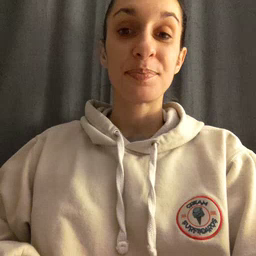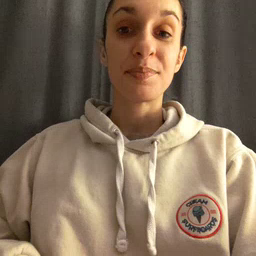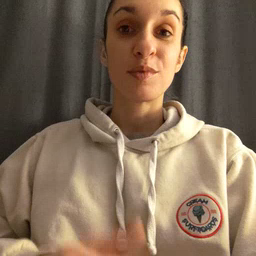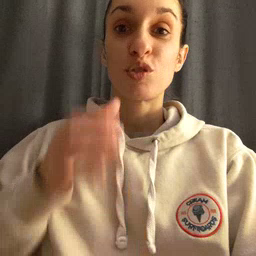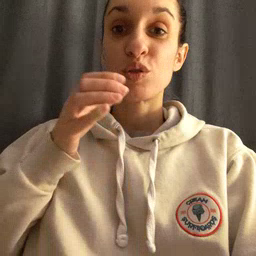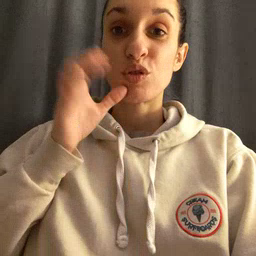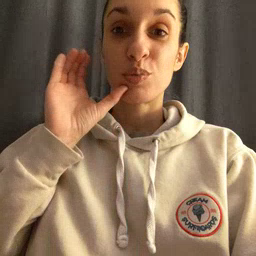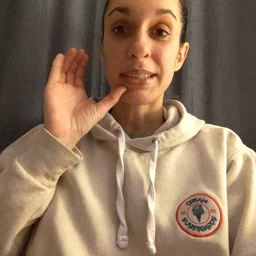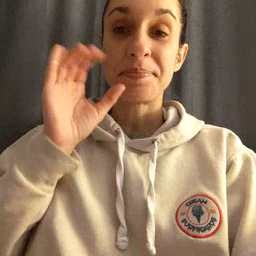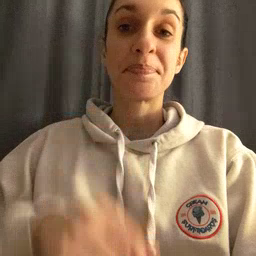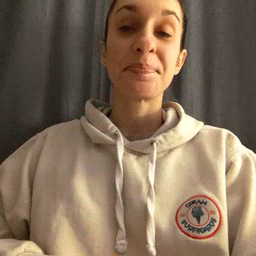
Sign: drink